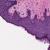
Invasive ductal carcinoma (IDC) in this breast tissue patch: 0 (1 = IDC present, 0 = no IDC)